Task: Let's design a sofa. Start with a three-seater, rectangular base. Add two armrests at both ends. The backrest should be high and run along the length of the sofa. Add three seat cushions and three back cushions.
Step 442:
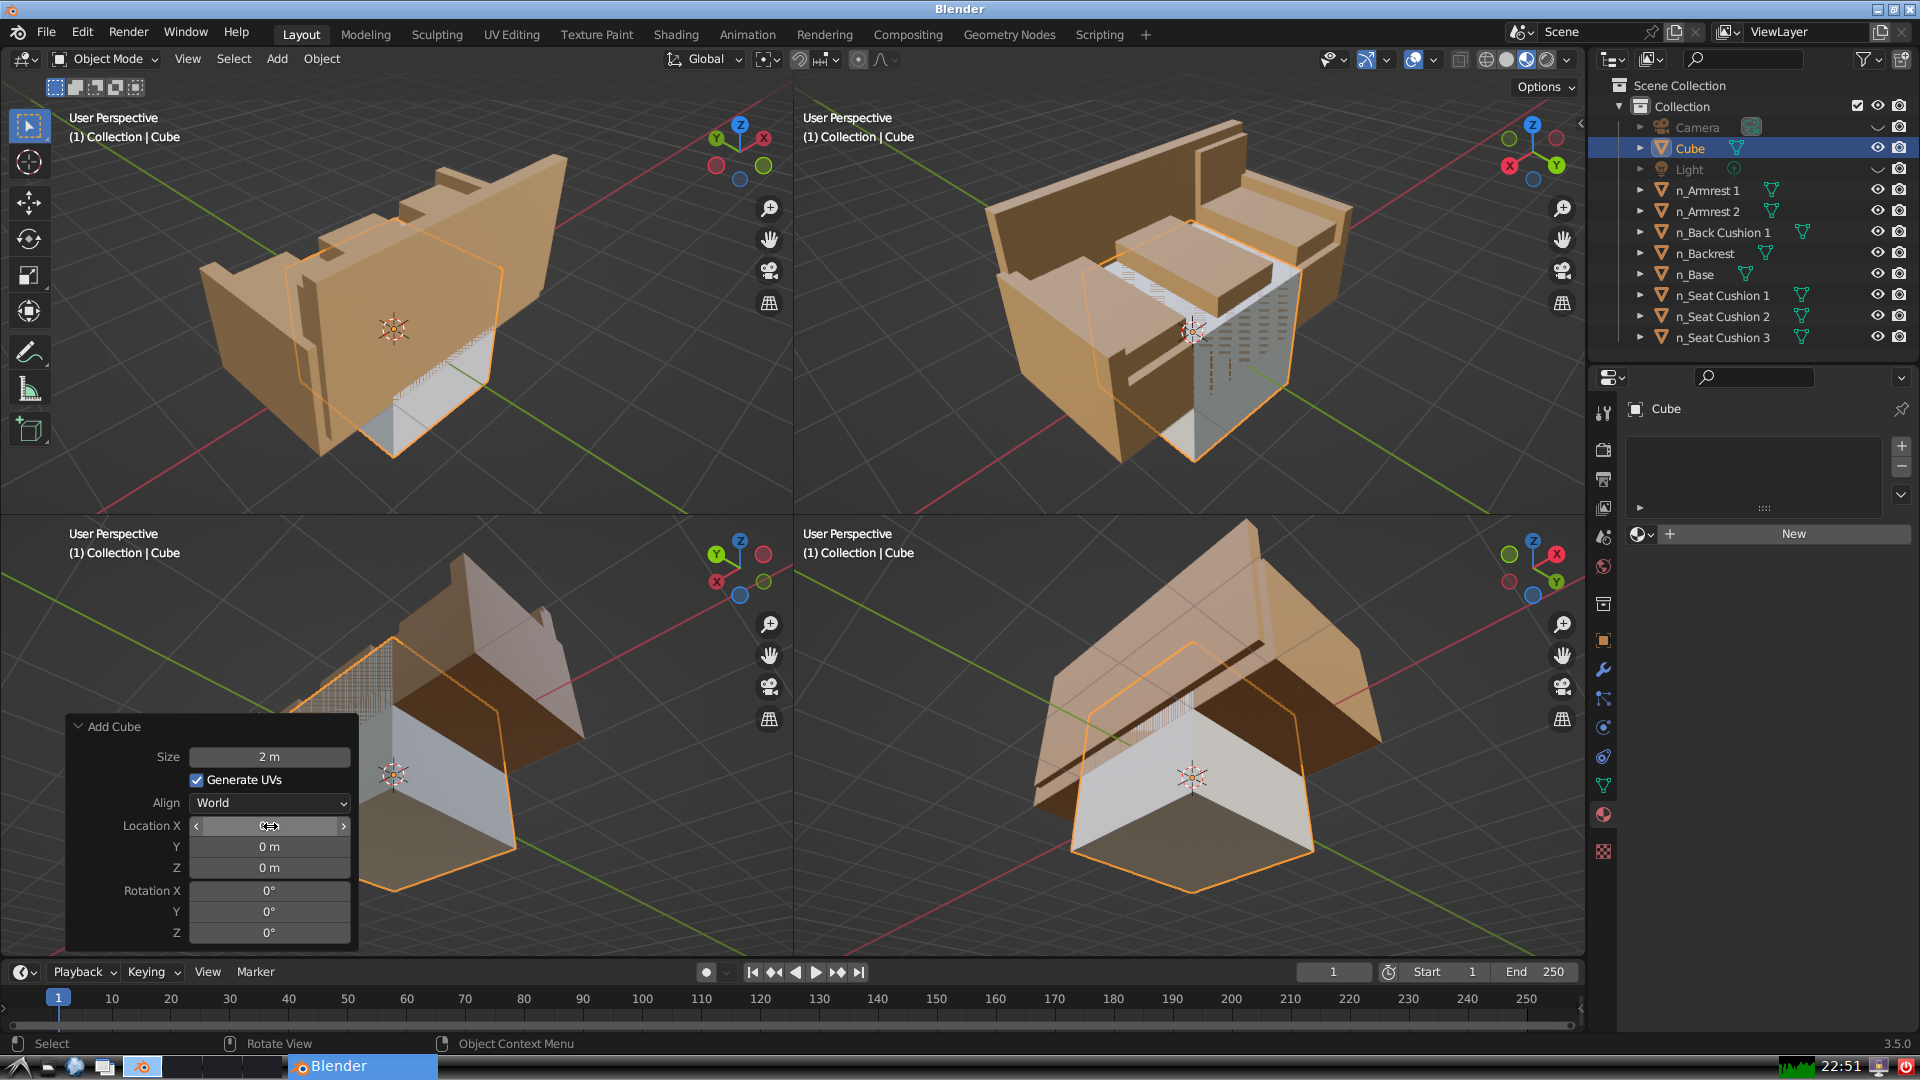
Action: click: no